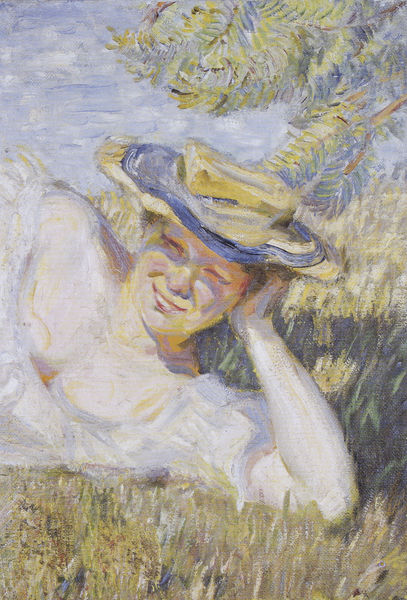
Titel: Maria Franck (Teilstück von "Zwei Frauen am Berg")
Künstler: Franz Marc
Standort: München
Institution: Städtische Galerie im Lenbachhaus
Schlagwörter: baum, blau, blätter, gemälde, hand, himmel, kopf, laub, schatten, wasser, weiß, wolken, fluss, gelb, grün, impressionismus, landschaft, mädchen, see, äste, auguste renoir, ausschnitt, blumen, brust, bunt, busen, decolte, ellbogen, frau, hell, hintergrund, hut, kleid, licht, mund, nase, pastell, renoir, gras, rasen, rot, wiese, hochformat, schleife, jung, arm, augen, band, falten, gesicht, bild, portrait, porträt, öl, ast, gräser, zweige, pastos, sonne, blässe, dekollete, dekollte, dekoltee, lippen, rosa, schulter, zart, hellblau, lächeln, sommer, wangen, liegen, sonnenlicht, farbe, lila, linien, van gogh, duktus, strohhut, detail, impressionistisch, ellenbogen, liegend, aufstützen, hutkrempe, krempe, sonnenhut, freude, frühling, striche, lachen, gestützt, zweig, leinwand, heiter, tanne, pinsel, grinsen, unterarm, verliebt, nadeln, dekolltee, fröhlich, kamerablick, ausruhen, stumpf, divisionistisch, hautband, viollet, weisshäutig, wzeige, duktur, sonen